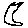
Label: moon